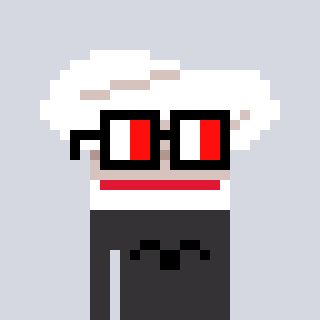
a pixel art character with square glasses with black frames and red eyes, a chef hat-shaped head and a grayscale-colored body on a cool background